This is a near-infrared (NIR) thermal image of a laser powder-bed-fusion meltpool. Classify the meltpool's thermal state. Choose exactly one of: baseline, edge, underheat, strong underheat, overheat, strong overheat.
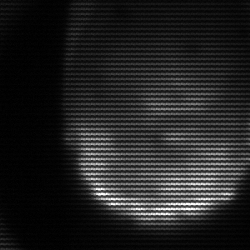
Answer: edge